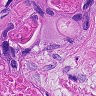
Metastatic tissue present: yes